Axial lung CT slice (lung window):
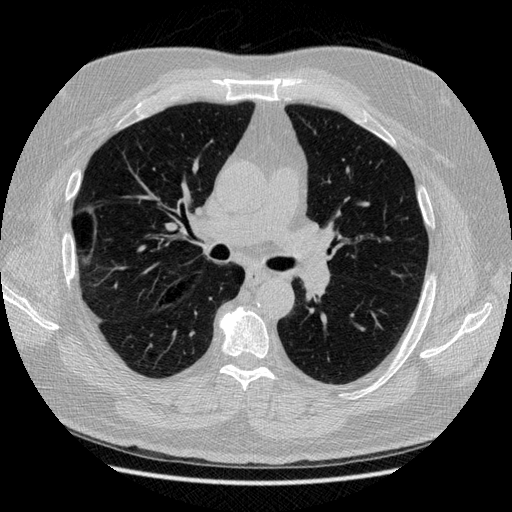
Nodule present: no